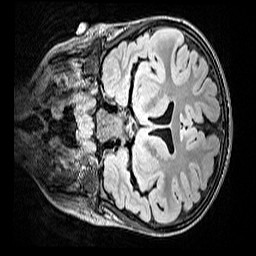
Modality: FLAIR
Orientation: coronal
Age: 9
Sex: male
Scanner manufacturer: siemens
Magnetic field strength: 3 T
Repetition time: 5 s
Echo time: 0.388 s